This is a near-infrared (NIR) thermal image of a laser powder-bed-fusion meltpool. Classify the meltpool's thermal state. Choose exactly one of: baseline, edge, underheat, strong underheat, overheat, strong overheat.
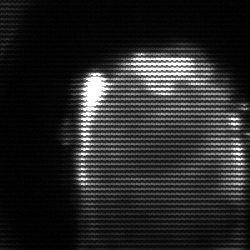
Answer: baseline